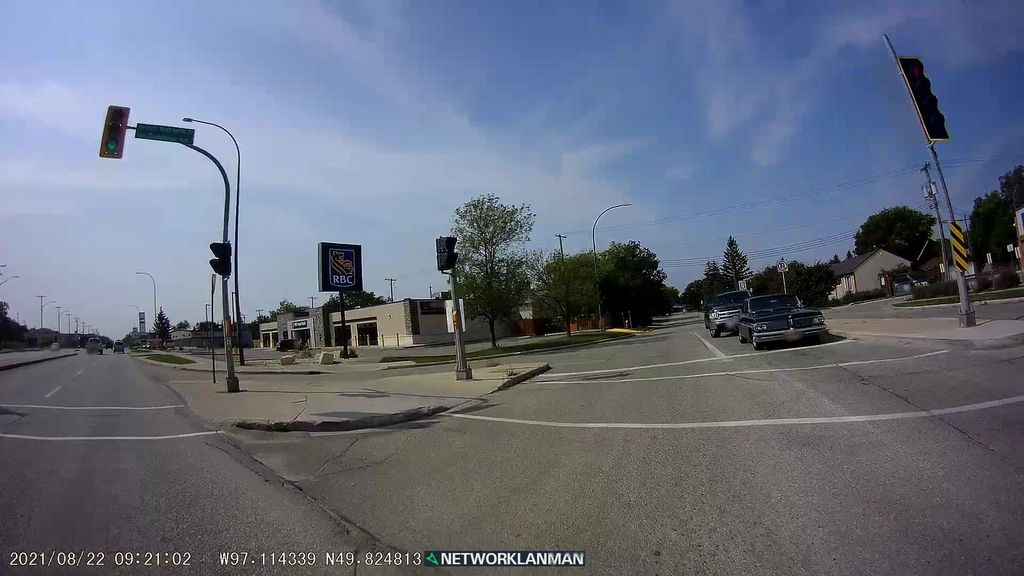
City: winnipeg